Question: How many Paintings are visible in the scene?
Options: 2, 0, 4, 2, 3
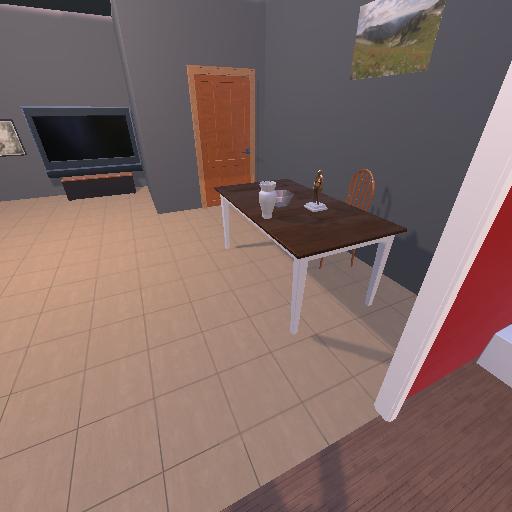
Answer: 2